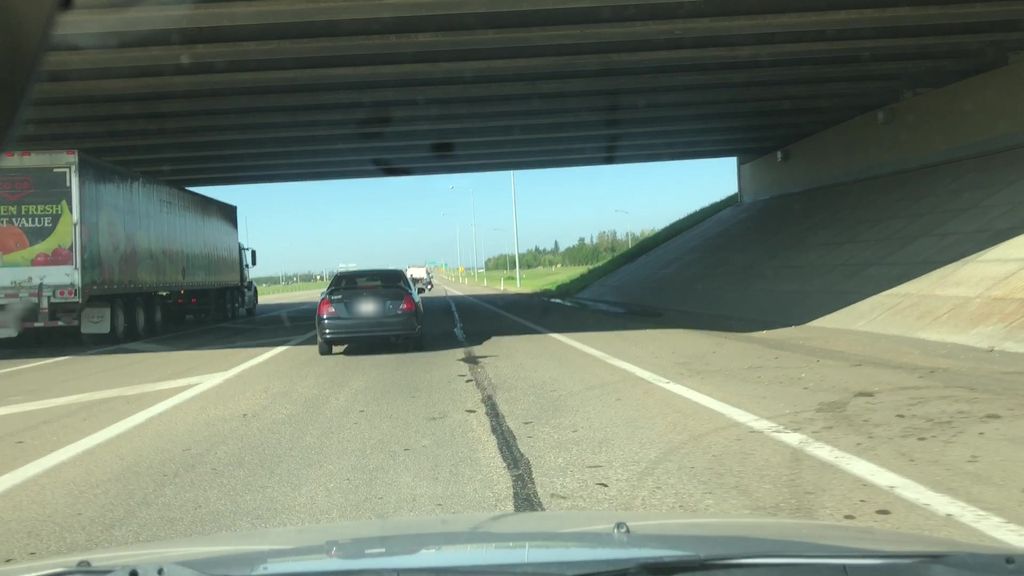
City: edmonton